Aerial crown-view tile of a tropical tree (Barro Colorado Island, Panama), acquired 20250414:
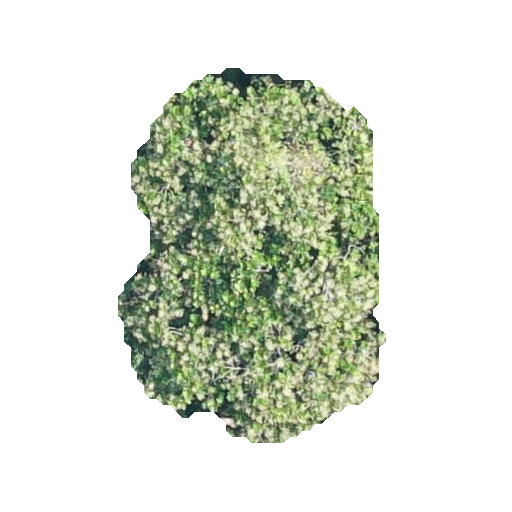
Species: Anacardium excelsum
GBIF accepted scientific name: Anacardium excelsum
Crown area: 115.481 m²